Aerial crown-view tile of a tropical tree (Barro Colorado Island, Panama), acquired 20240813:
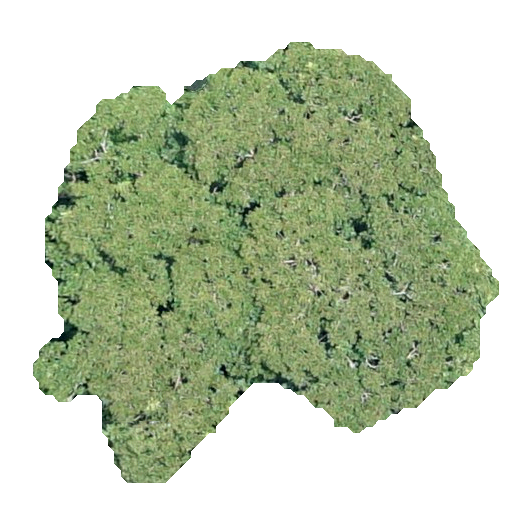
Species: Dipteryx oleifera
GBIF accepted scientific name: Dipteryx oleifera
Crown area: 205.818 m²